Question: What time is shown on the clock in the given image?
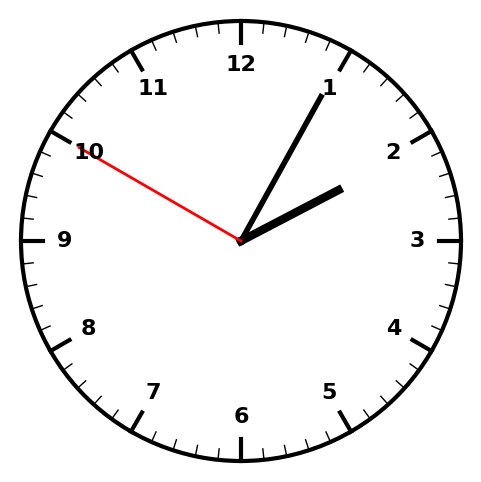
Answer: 02:04:50